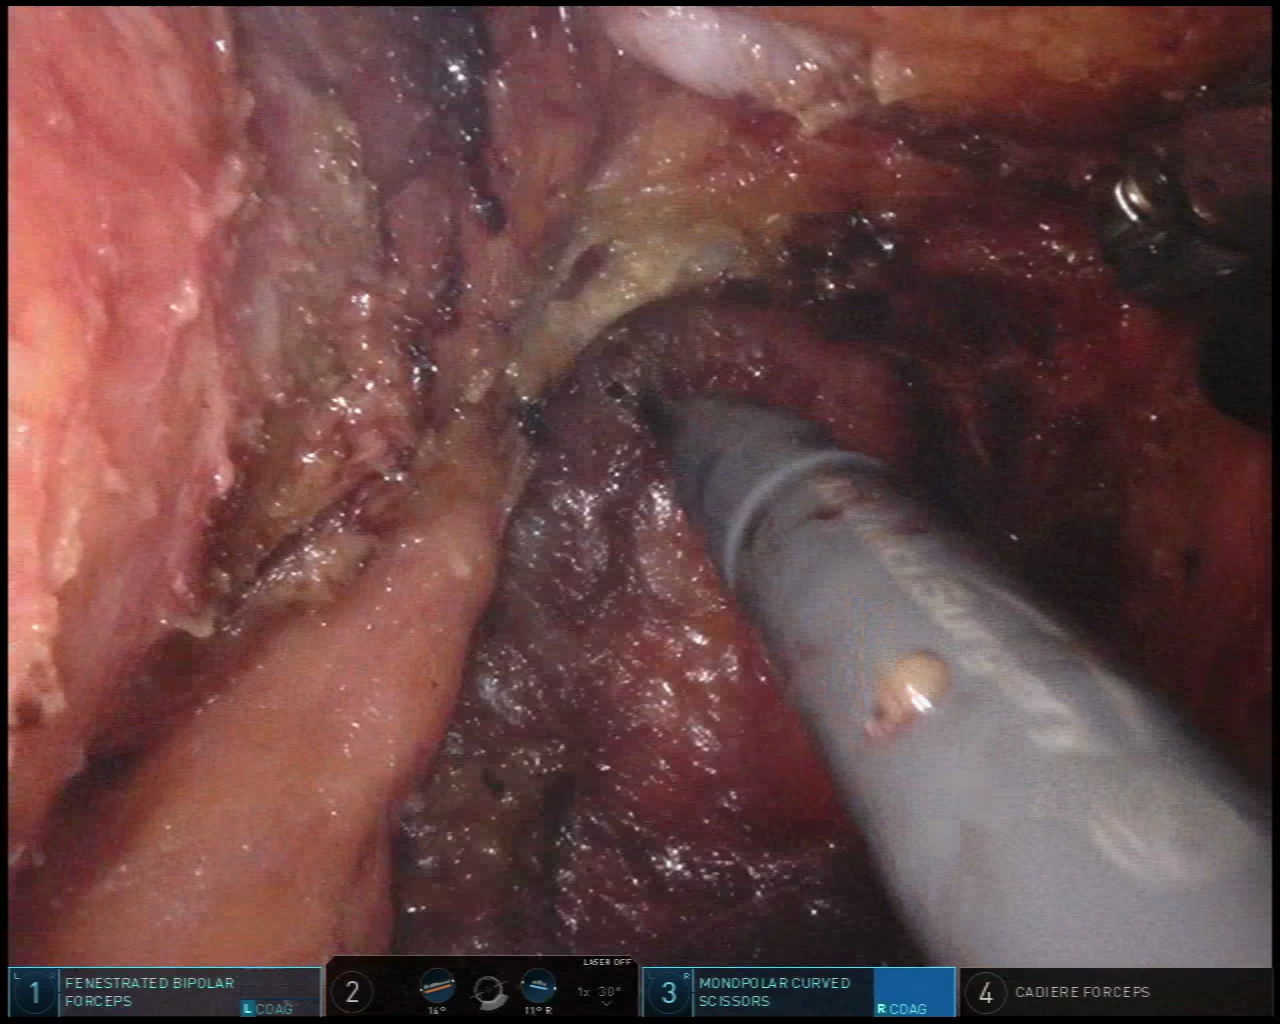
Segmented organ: vesicular_glands
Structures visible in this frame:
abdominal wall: no
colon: no
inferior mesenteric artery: no
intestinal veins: no
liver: no
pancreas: no
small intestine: no
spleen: no
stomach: no
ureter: no
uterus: no
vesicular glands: yes